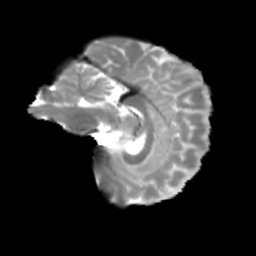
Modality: T2w
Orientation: sagittal
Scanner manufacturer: siemens
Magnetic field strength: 3 T
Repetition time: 4 s
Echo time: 0.0594 s